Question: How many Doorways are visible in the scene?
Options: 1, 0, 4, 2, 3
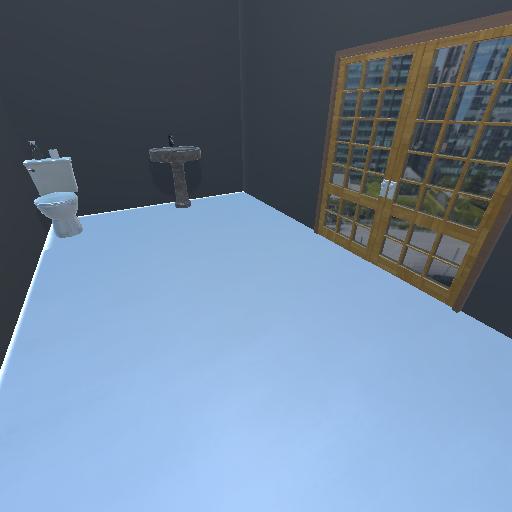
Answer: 1